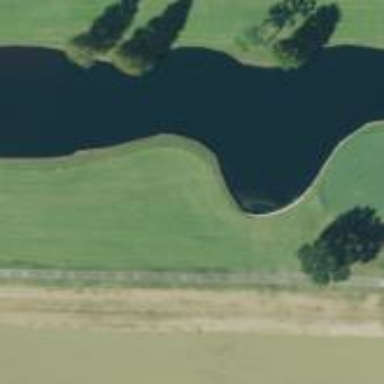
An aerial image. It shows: Pond serving as water hazard on golf course.